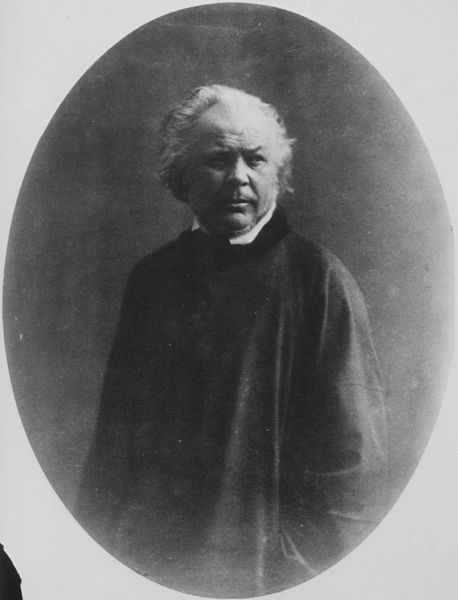
Titel: Honoré Daumier (1808-1879)
Künstler: Gaspard-Félix Tournachon
Schlagwörter: mann, schatten, weiß, frankreich, frisur, grau, haar, licht, mund, nase, profil, schwarz, stirn, blick, hochformat, alt, hemd, augen, falten, gesicht, kragen, mensch, rahmen, samt, stehen, bildnis, hals, herr, innenraum, portrait, porträt, auge, haare, mantel, stehend, innen, brustbild, bruststück, england, kinn, lippen, oval, rund, wangen, ernst, glatze, mimik, robe, wange, augenbraue, foto, fotografie, photographie, schlicht, schwarz-weiß, komponist, kittel, älter, photo, talar, pfarrer, aufmerksam, priester, gelehrter, graustufen, fotographie, weißer kragen, aufnahme, ornat, studio, graue haare, grauhaarig, nadar, stirnrunzeln, passe, photograpie, lichtbild, daguerreotypie, fotogtrafie, studiofotografie, passe partout, 1850, ältlich